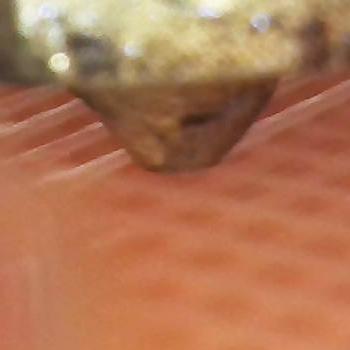
Flow rate: 69%